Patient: sex F, age 53
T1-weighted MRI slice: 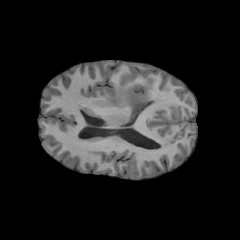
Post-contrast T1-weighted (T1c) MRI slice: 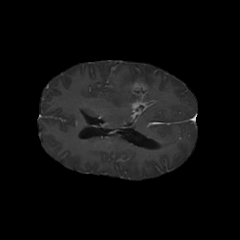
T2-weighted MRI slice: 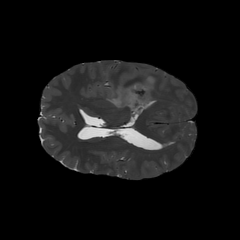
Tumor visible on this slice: yes
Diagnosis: Glioblastoma, IDH-wildtype
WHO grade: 4